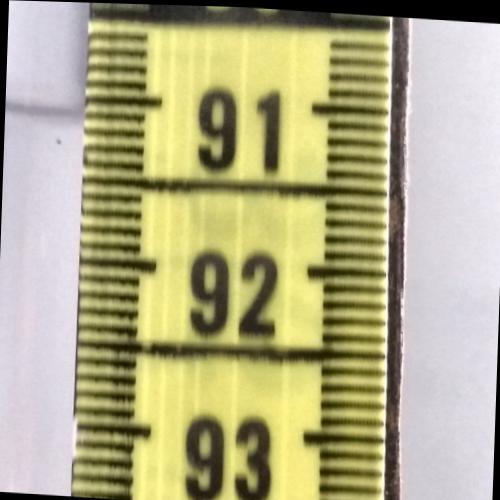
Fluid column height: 91.1 cm